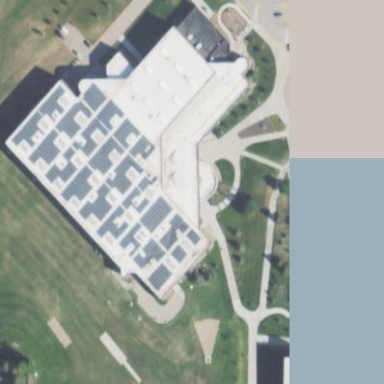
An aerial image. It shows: Sports centre building.